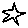
Label: star